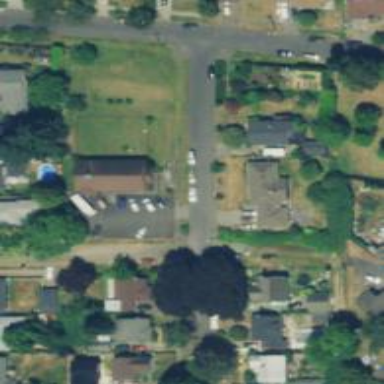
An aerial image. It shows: Residential road with sidewalk on the left.